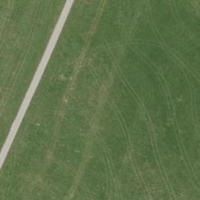
EUNIS habitat code: 52
Species observed at this site:
Oenanthe oenanthe
Falco tinnunculus